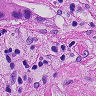
Metastatic tissue present: yes